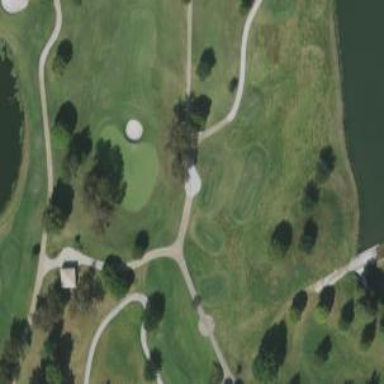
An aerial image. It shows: Golf hole.